Question: My app is using an own style which I made with the Android Action Bar Style Generator (Style compatibility = AppCombat). The color of the Actionbar and the tab are the same but the problem is that there is a shadow between them. How can I remove this shadow?
'''
<style name="MyAppTheme" parent="android:Theme.Holo.Light">
<item name="android:windowContentOverlay">@null</item>
'''
"android:windowContentOverlay" is removing the shadow below the tab and not above.

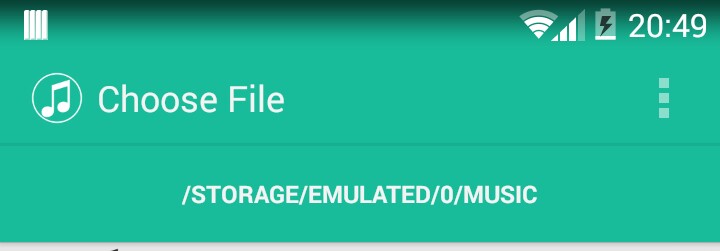
Answer: Ok here's the <URL> which worked for me:
> It's because you are using a drawable instead of a color.look for something like this:
'''
<style name="MyActionBar"
parent="@android:style/Widget.Holo.Light.ActionBar.Solid.Inverse">
<item name="android:background">@color/yourcolor</item>
</style>
'''
> Replace the drawable by a color like above and it should go away.